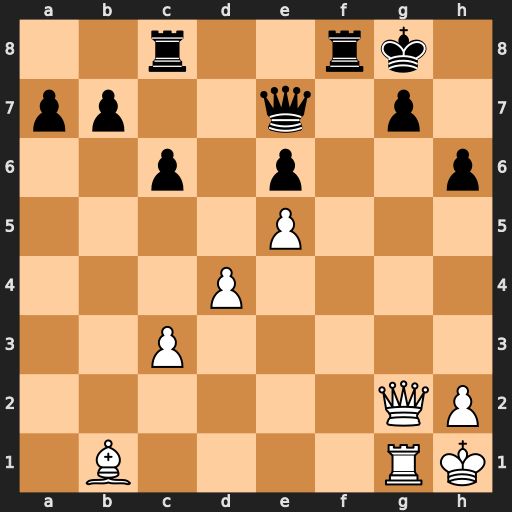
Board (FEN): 2r2rk1/pp2q1p1/2p1p2p/4P3/3P4/2P5/6QP/1B4RK
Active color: w
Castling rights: -
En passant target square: -
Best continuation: Qg6 Rf5 Ba2 Rf7 Bxe6